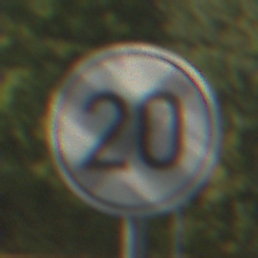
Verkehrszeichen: EndeGeschwindigkeit20
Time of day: MorningAfternoon
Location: Outdoor (Suburban)
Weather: Clear
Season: NotSpecified
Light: Natural